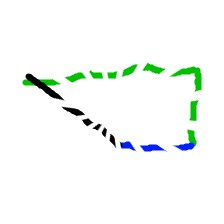
Shape: trapezoid